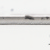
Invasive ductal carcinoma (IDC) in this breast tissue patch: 0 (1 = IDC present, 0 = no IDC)